RGB frame:
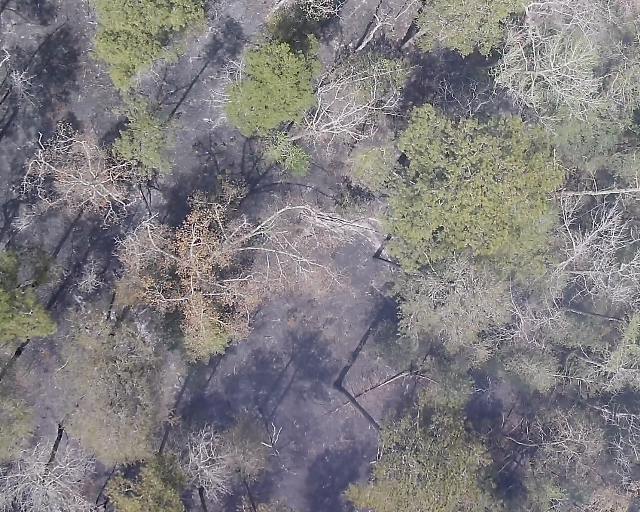
Thermal frame:
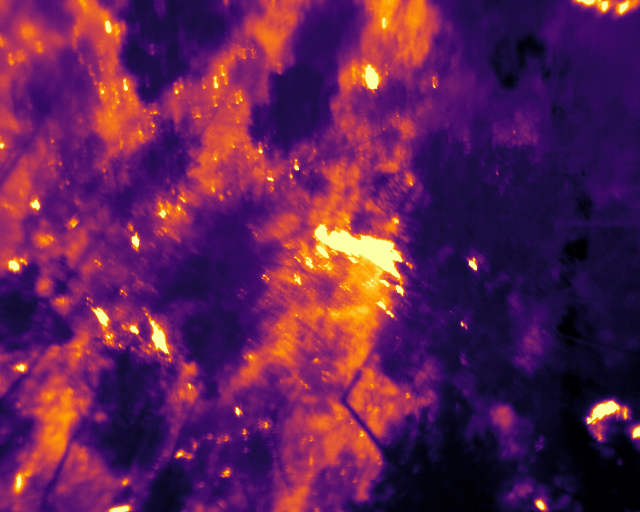
Captured: 2026-02-26 03:43:09
Pixels at or above 80 °C: 1900 (fraction of frame: 0.005798)